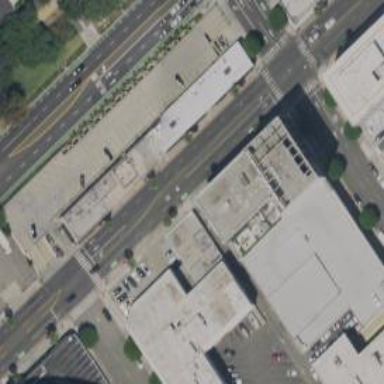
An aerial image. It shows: Secondary road lined with retail establishments.